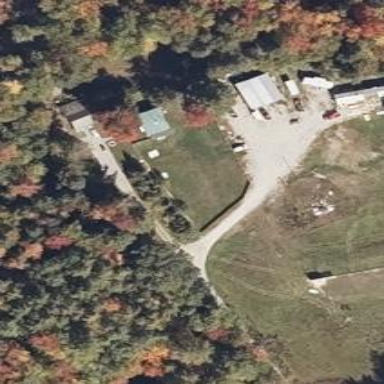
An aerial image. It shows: Driveway leading to service road.